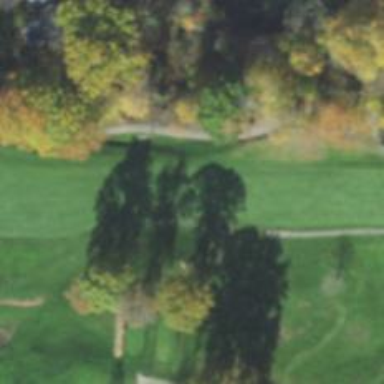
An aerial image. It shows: Golf hole.